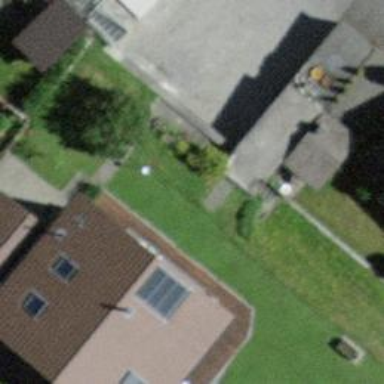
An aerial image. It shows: Garage building.